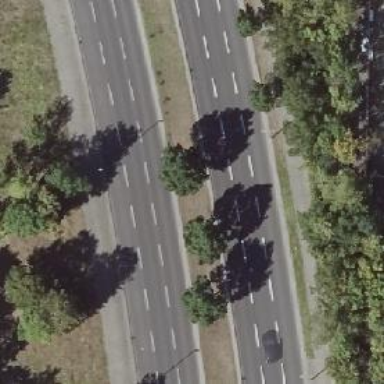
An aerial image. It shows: Beautiful avenue lined with deciduous broadleaved trees.